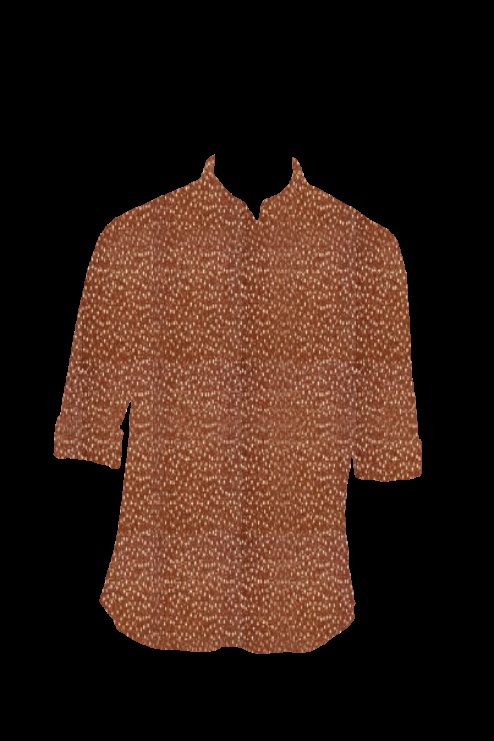
brown leopard print button up tee